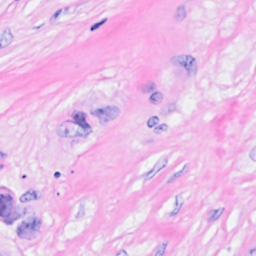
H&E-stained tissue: Breast